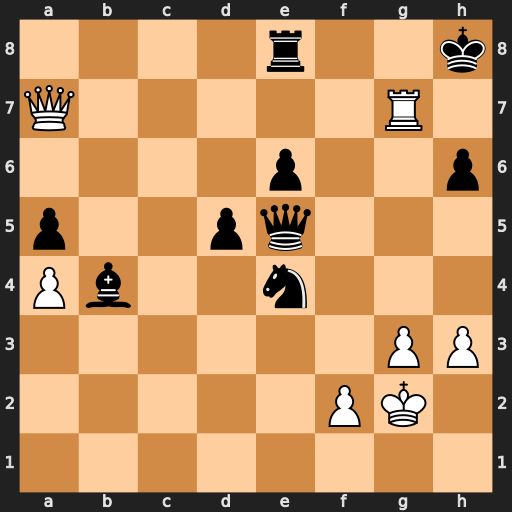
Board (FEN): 4r2k/Q5R1/4p2p/p2pq3/Pb2n3/6PP/5PK1/8
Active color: w
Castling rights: -
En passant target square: -
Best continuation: Rh7+ Kg8 Qf7#